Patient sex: M
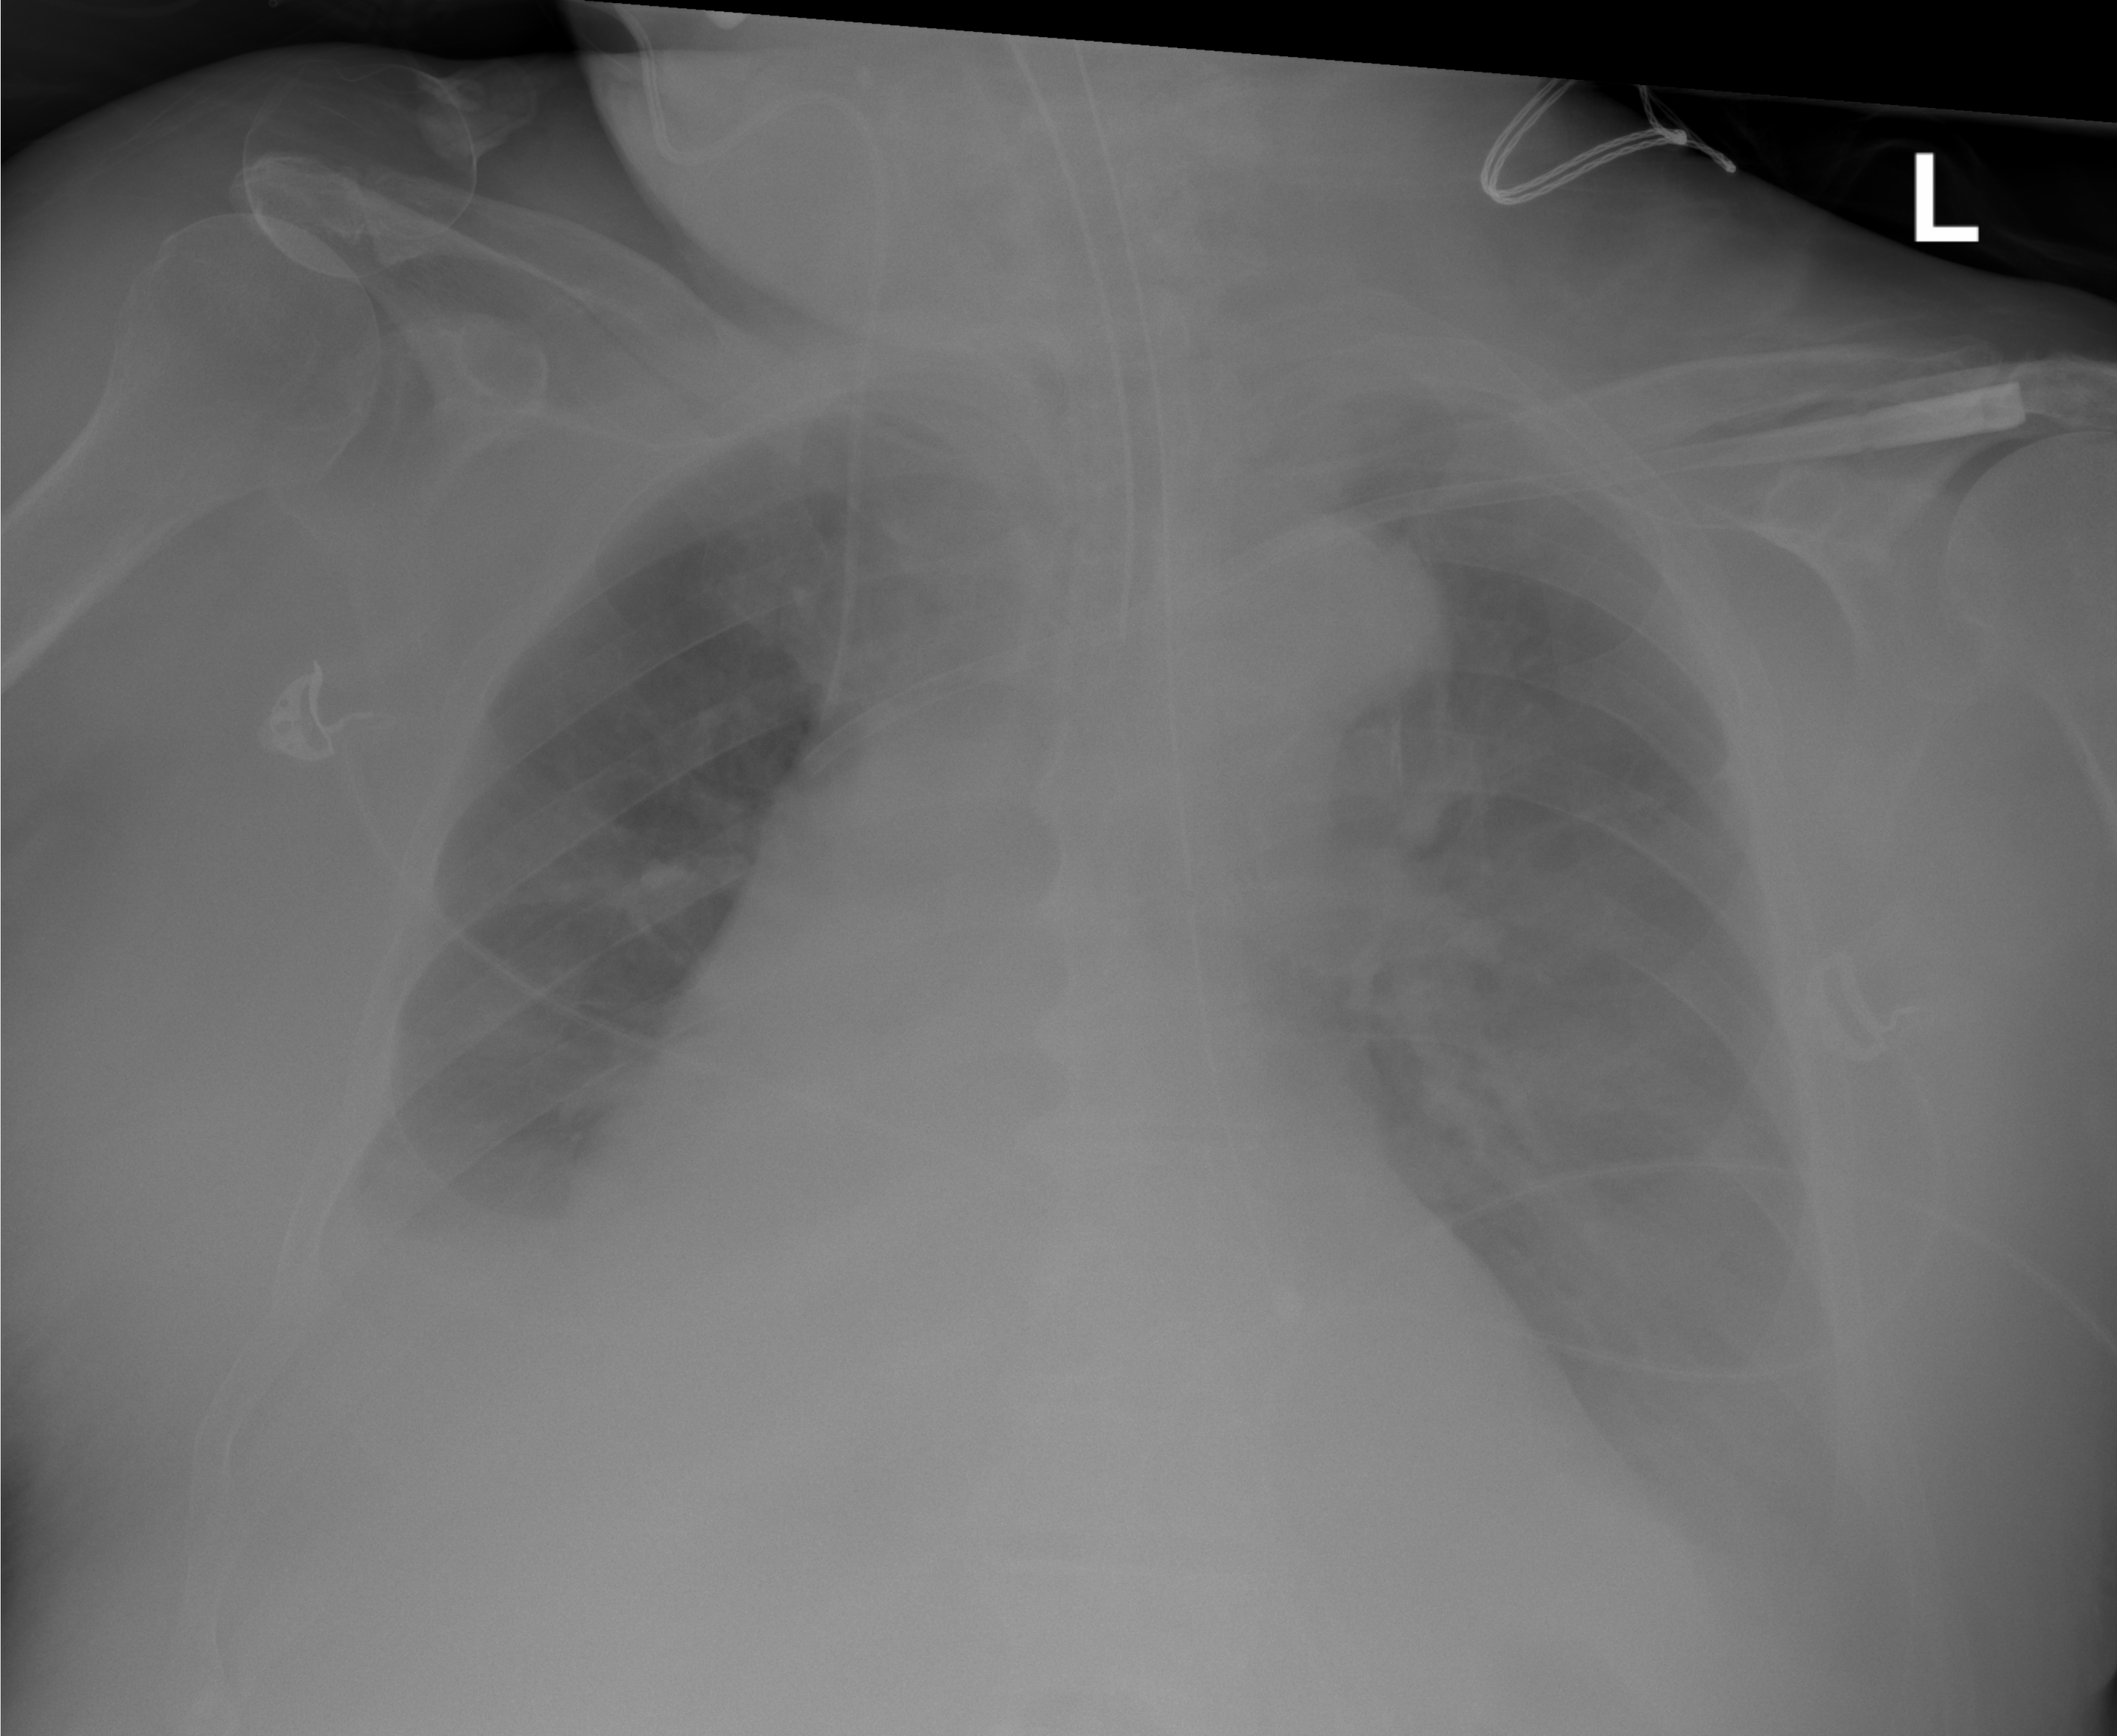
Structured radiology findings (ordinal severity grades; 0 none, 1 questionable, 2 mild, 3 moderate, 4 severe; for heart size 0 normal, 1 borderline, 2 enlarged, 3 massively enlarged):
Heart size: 2
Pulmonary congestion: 0
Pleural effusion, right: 2
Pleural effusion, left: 3
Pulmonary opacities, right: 0
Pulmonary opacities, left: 0
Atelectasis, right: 2
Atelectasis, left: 2